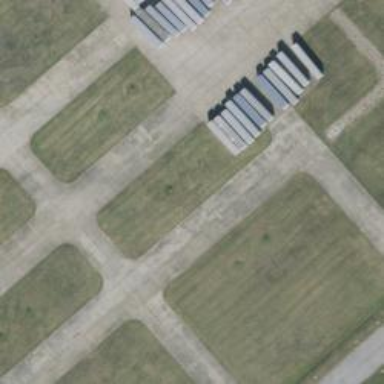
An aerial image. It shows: Image showing helipad at airport.